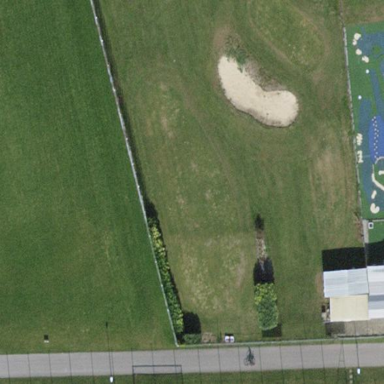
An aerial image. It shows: Green golf area with grass land use.